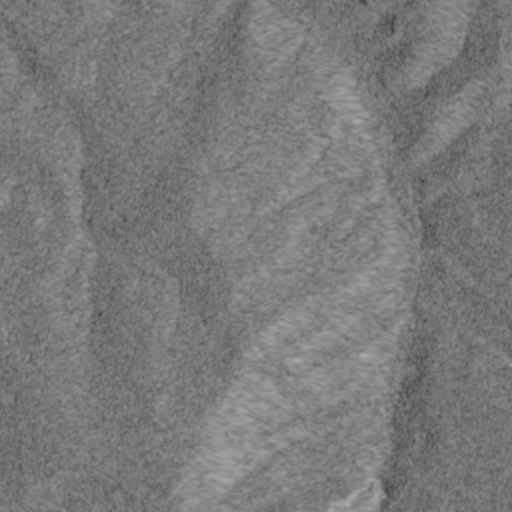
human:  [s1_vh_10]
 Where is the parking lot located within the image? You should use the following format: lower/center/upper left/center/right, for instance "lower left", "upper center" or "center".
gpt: The parking lot is located in the upper right of the image.
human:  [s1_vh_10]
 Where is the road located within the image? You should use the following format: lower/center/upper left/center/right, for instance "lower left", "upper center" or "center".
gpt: There is no road in the image.

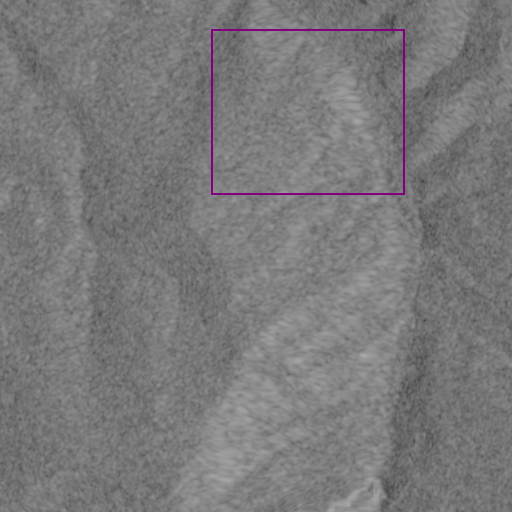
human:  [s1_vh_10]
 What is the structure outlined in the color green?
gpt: There is no green outline.
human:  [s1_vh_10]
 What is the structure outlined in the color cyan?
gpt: There is no structure outlined in cyan.